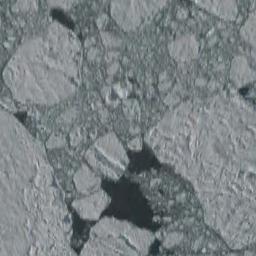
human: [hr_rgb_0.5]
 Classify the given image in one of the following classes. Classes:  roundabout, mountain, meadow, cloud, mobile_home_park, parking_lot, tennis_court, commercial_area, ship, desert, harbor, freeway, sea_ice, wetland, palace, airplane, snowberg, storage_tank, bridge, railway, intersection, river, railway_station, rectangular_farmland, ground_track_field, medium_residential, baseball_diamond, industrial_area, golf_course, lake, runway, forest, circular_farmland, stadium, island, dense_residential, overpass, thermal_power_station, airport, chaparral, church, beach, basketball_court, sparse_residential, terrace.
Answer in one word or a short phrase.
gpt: sea_ice